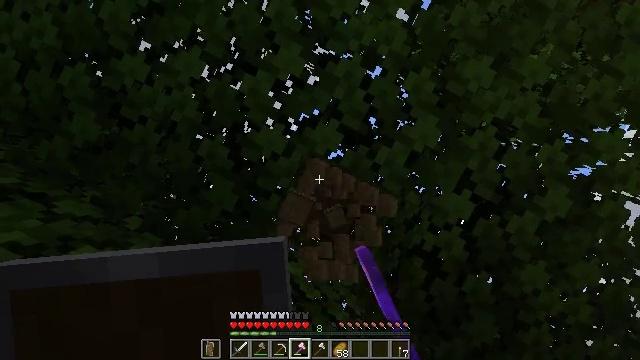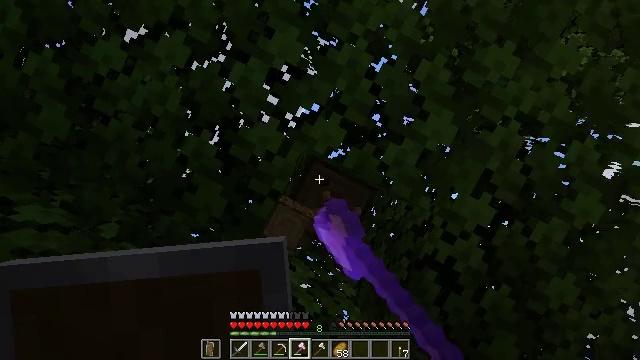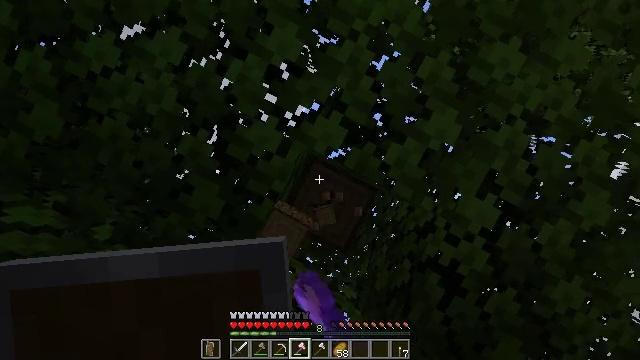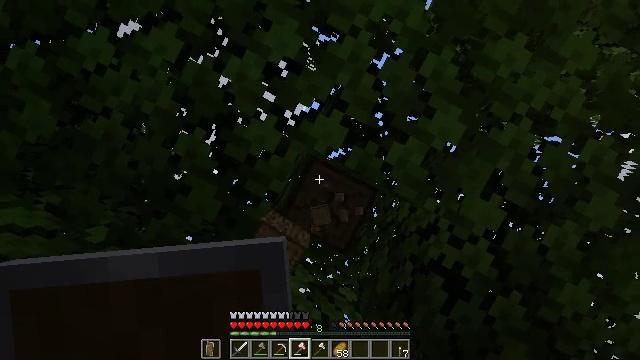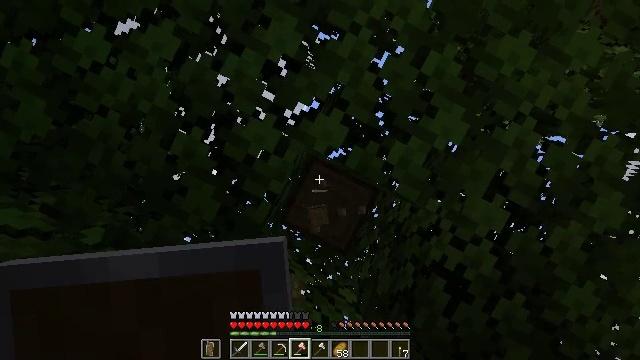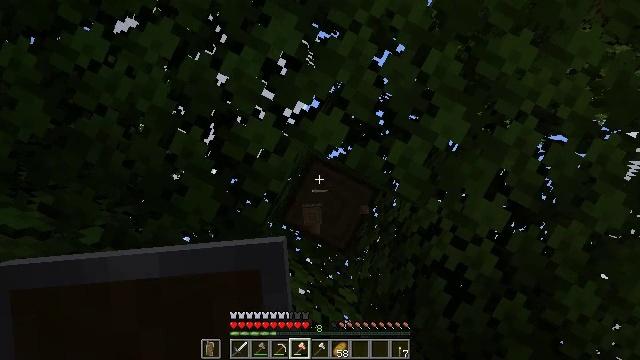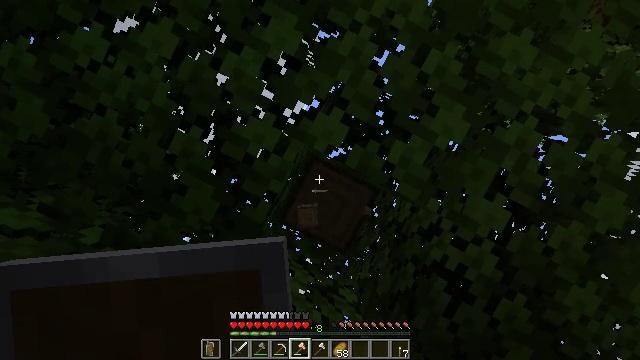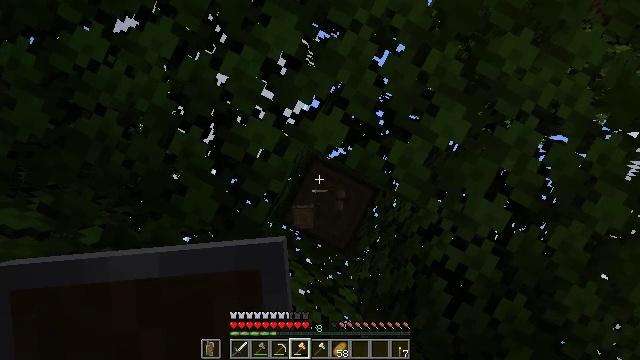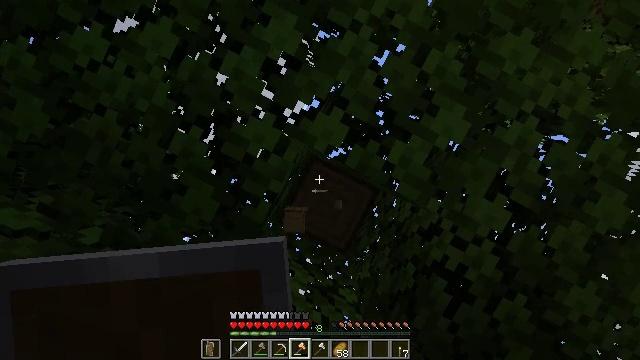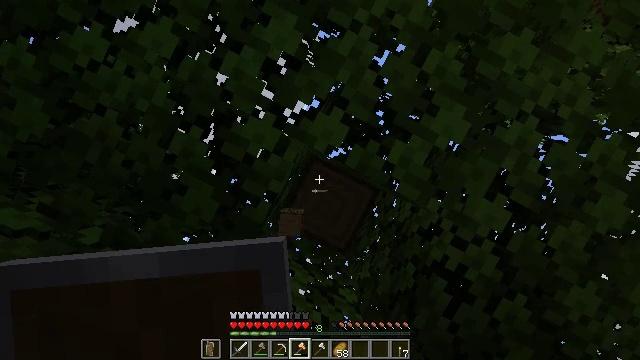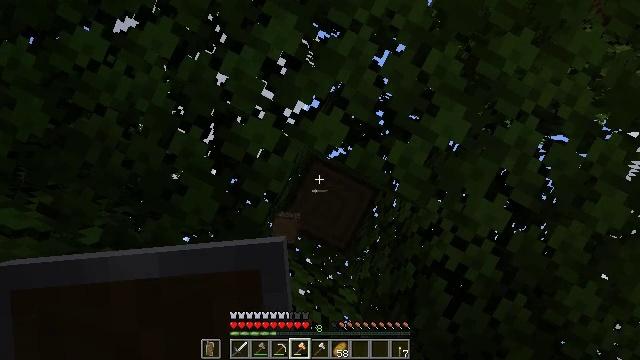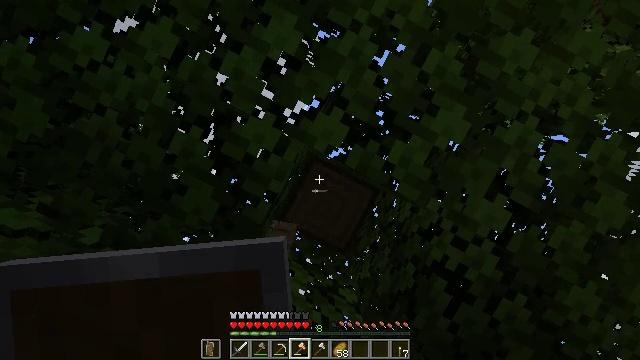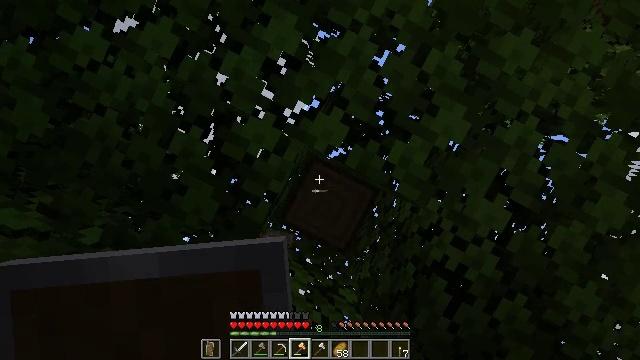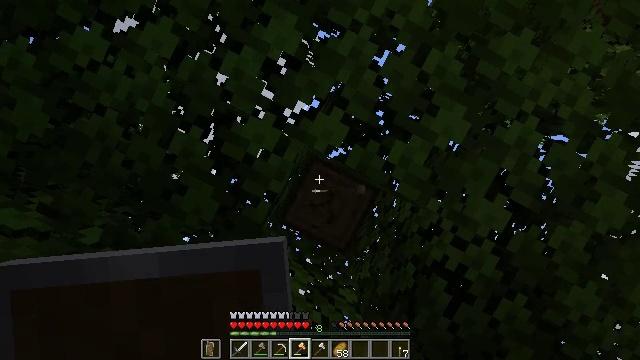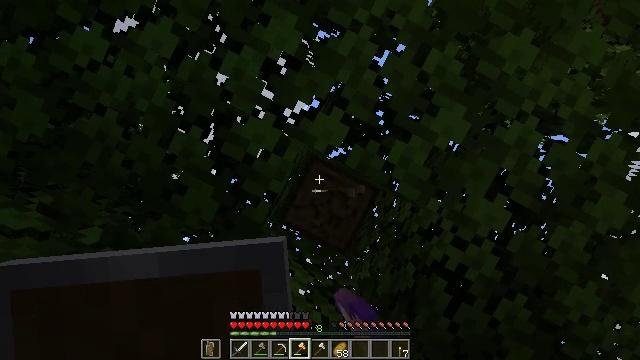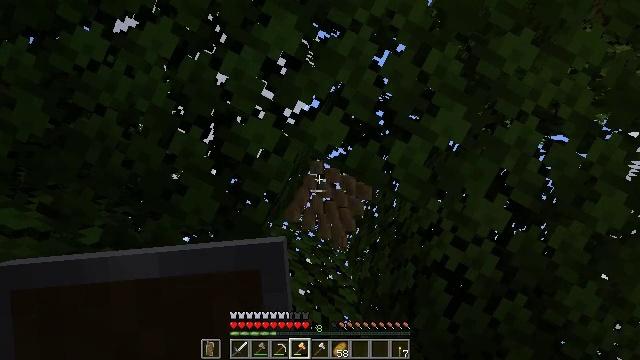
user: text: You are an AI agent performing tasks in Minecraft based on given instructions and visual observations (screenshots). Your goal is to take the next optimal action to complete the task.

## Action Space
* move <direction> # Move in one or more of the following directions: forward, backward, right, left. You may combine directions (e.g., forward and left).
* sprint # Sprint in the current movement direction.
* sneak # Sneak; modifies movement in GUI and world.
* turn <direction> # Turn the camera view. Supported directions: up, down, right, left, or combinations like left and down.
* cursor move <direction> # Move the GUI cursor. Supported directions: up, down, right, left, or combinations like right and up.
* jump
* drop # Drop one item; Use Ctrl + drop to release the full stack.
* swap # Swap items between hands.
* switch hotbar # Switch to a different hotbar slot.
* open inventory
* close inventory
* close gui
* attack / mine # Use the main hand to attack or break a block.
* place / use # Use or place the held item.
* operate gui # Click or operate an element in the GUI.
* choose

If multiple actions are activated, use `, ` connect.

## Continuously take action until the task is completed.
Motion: motion action
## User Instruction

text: Gather oak logs from trees.
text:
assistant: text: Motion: attack / mine
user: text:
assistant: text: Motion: attack / mine
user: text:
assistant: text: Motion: attack / mine
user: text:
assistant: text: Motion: no_op
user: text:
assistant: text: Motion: no_op
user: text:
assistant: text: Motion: no_op
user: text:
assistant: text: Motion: no_op
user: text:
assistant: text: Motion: no_op
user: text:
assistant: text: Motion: no_op
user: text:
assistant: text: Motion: no_op
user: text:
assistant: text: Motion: no_op
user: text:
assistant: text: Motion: no_op
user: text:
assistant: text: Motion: attack / mine
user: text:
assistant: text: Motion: attack / mine
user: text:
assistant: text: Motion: attack / mine
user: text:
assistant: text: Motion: attack / mine
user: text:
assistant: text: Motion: attack / mine
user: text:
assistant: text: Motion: attack / mine
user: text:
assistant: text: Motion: no_op
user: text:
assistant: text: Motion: no_op
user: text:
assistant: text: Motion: no_op
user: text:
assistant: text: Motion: no_op
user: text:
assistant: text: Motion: no_op
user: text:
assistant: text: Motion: no_op
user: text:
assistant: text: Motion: turn down
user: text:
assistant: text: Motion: no_op
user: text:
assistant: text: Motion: no_op
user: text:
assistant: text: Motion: no_op
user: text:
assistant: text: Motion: no_op
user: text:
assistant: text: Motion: no_op